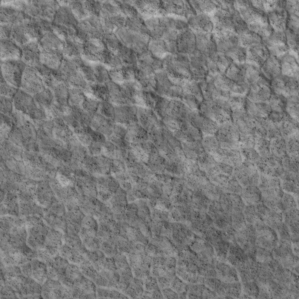
Label: non_frost